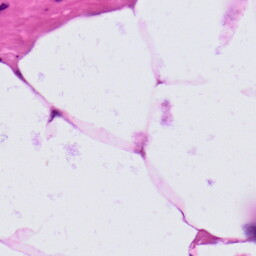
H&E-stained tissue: Prostate